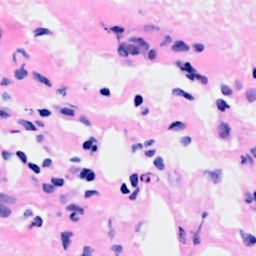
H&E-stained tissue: Breast